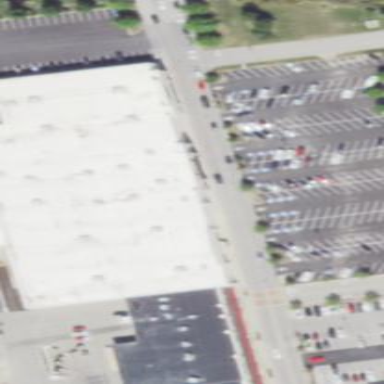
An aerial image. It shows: Retail building.